Brain MRI, t2w sequence, axial 2D slice.
Patient: age 40, sex F, weight 78 kg, height 1.78 m
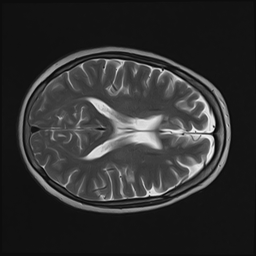